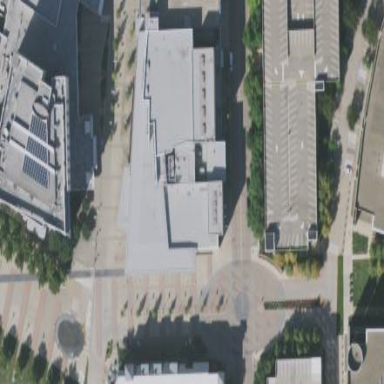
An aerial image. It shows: Public arts center building.